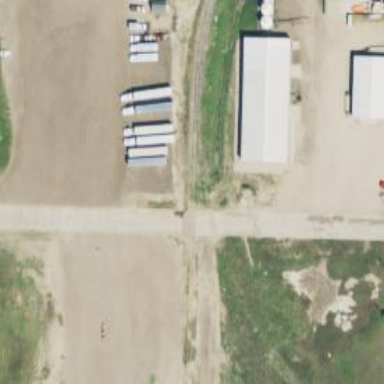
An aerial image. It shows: Siding service facility.